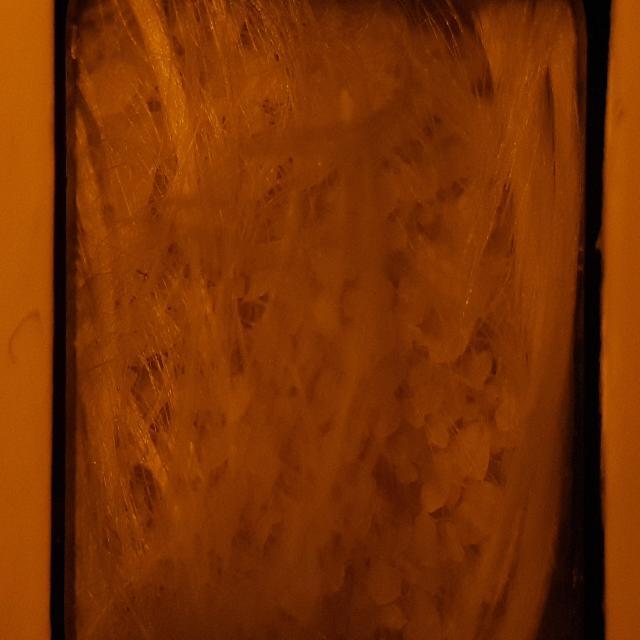
Healthy canine skin — no visible lesions, inflammation, or abnormalities. The skin and coat appear normal.